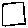
Label: square